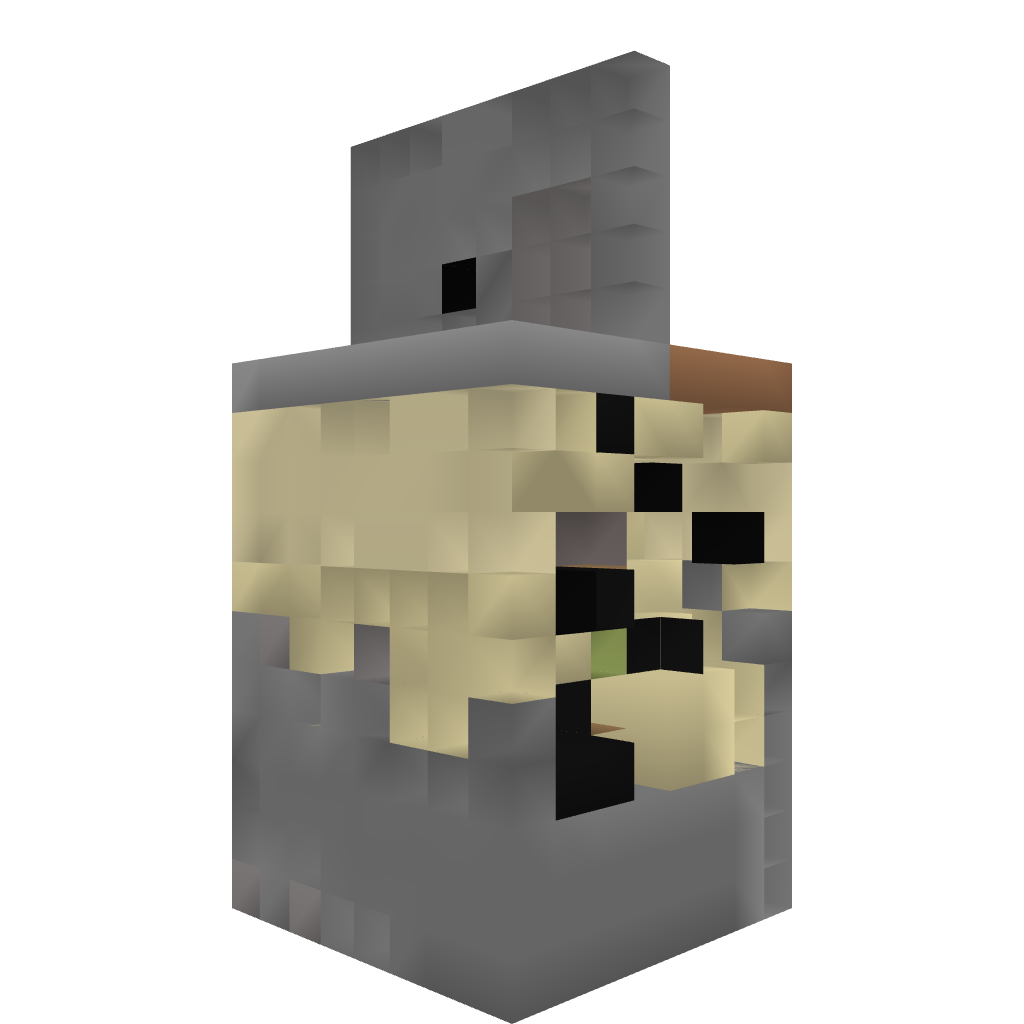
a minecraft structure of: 2W 3H Piston Gravel Door